Question: I am using bootstrap 3 & the issue is that label for the checkbox is overlapping the text. I have tried a few thing things but did not work, so if someone can help I will really appreciate it. This is what the code looks like, The class of the form is form-horizontal
'''
<div class="checkbox">
<label class="checkbox-inline no_indent">I have read and agree with privacy and disclosure policy.
<input name="Terms" id="Terms" type="checkbox" ></label>
</div>
'''

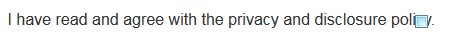
Answer: It's supposed to be like this with Bootstrap, '<input>' first and text after. <URL>
'''
<div class="checkbox">
<label class="checkbox-inline no_indent">
<input name="Terms" id="Terms" type="checkbox">
I have read and agree with privacy and disclosure policy.
</label>
</div>
'''
You can follow other answers if you do need the checkbox appears at the end.